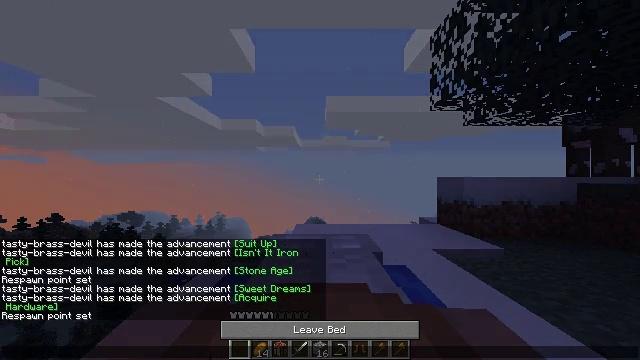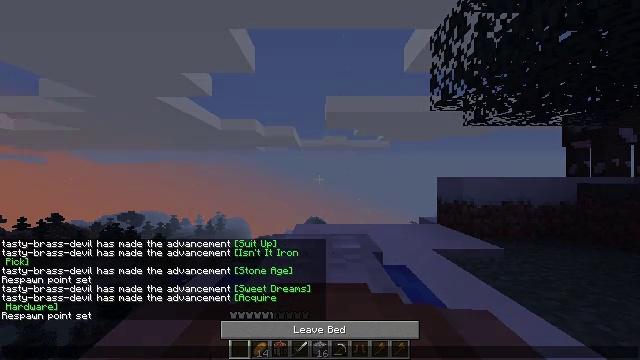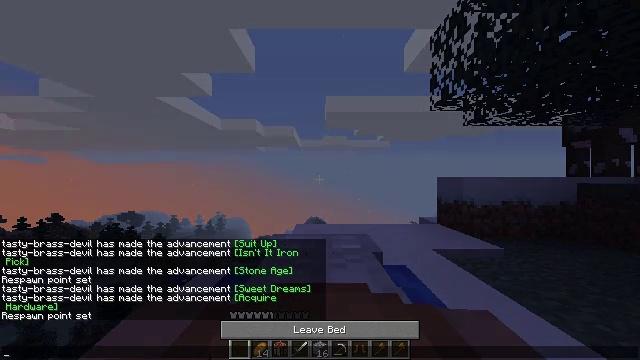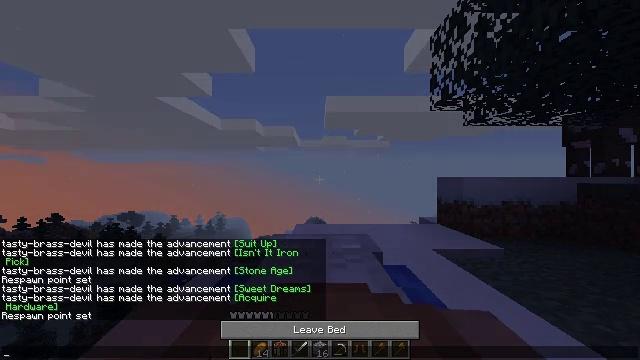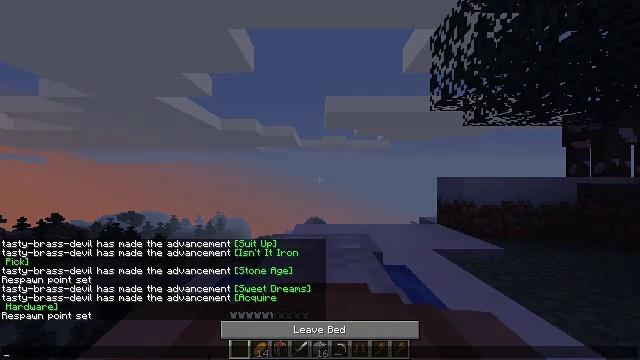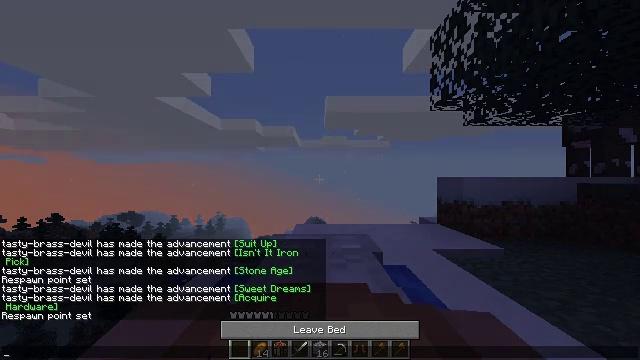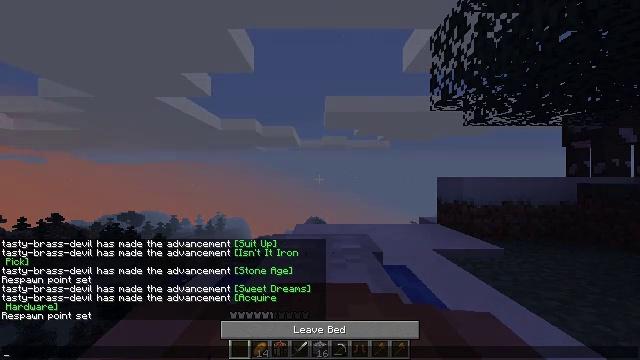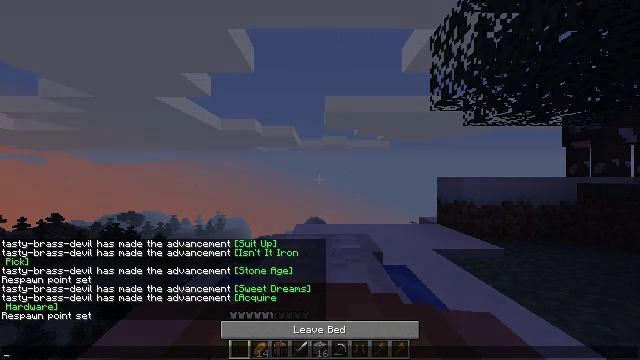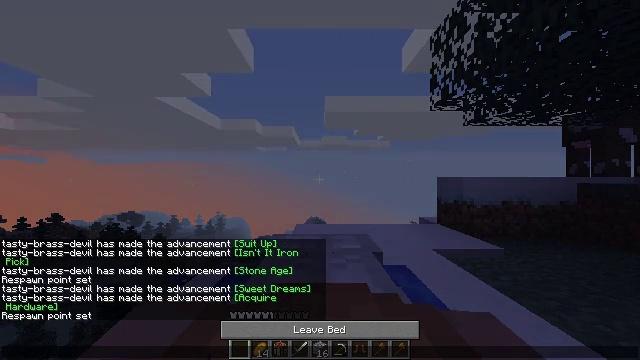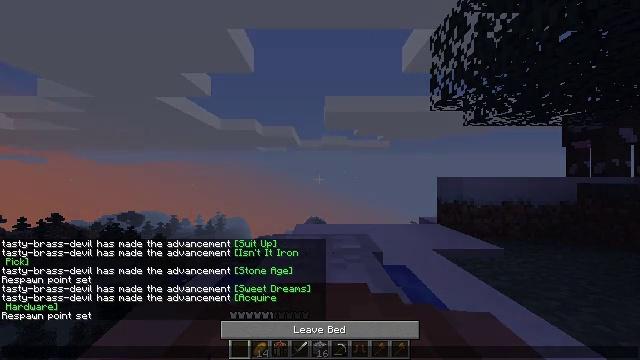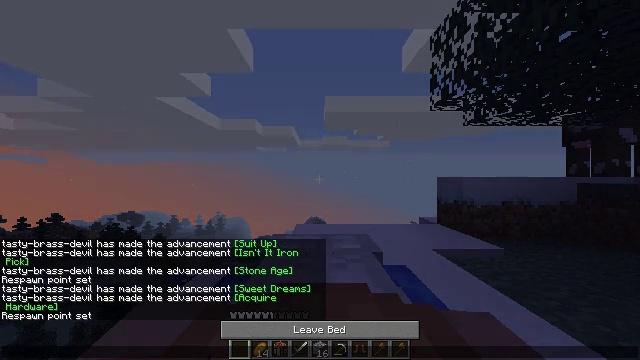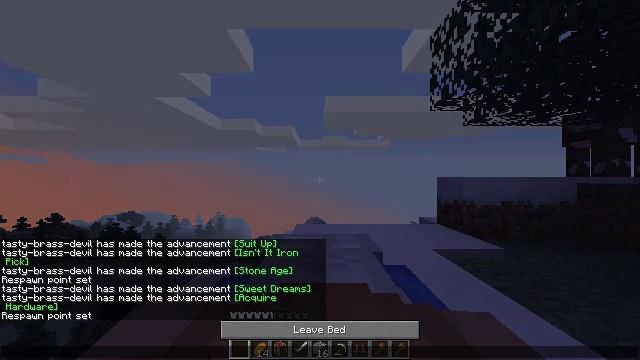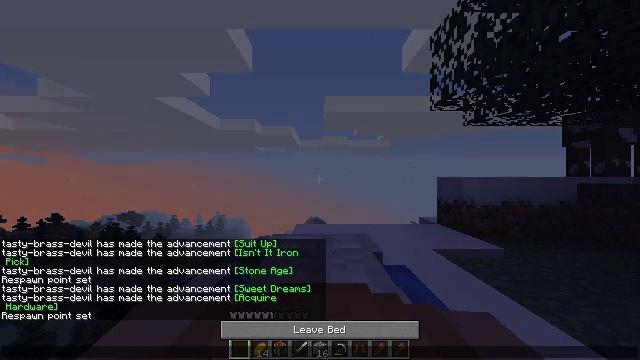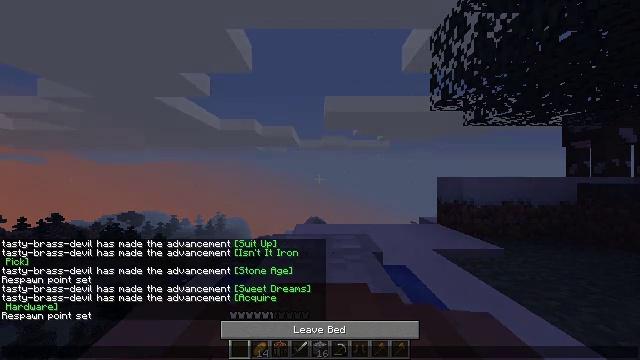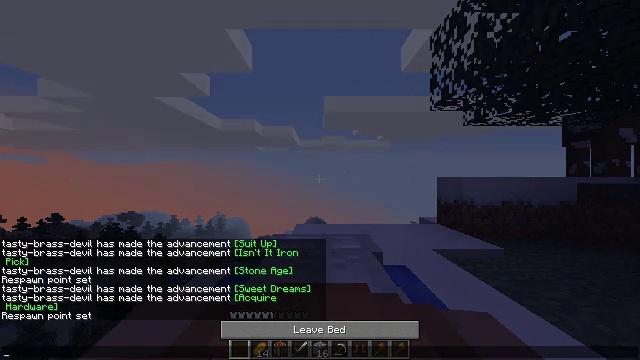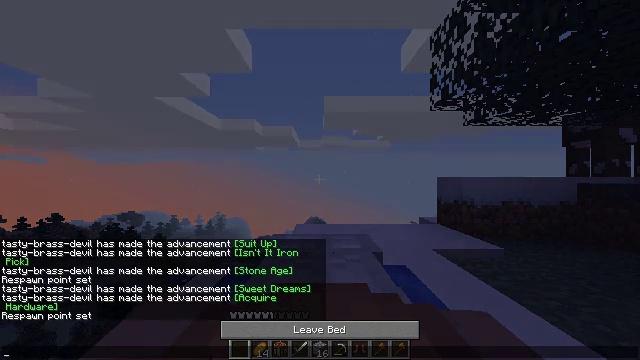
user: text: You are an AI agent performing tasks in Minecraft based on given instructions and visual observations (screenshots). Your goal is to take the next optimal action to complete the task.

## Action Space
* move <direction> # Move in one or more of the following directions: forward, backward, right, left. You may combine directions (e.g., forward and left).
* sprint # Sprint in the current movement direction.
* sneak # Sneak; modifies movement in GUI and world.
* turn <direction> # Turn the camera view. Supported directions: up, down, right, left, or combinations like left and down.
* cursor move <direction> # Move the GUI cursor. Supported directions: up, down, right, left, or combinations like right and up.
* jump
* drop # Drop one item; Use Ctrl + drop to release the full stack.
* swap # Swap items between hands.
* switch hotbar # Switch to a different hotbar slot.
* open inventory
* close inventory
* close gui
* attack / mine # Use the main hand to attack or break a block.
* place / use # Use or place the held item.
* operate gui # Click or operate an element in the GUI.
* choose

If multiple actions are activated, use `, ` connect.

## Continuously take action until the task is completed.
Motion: motion action
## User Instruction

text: Collect the blue bed by attacking it.
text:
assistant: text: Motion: no_op
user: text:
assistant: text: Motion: no_op
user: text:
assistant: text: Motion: no_op
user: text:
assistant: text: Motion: no_op
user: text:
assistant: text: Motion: no_op
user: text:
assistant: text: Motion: no_op
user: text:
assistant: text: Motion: no_op
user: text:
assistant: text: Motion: no_op
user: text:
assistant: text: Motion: no_op
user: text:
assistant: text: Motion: no_op
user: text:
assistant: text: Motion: no_op
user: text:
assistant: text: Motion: no_op
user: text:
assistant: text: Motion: no_op
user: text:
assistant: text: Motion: no_op
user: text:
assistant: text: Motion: no_op
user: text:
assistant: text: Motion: no_op
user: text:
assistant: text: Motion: no_op
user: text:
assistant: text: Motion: no_op
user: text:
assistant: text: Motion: no_op
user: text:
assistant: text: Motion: no_op
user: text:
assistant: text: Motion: no_op
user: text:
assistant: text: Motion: no_op
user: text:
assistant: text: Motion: no_op
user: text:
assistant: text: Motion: no_op
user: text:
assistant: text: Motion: no_op
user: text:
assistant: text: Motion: no_op
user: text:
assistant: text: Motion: no_op
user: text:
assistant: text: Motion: no_op
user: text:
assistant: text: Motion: no_op
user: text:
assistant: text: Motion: no_op